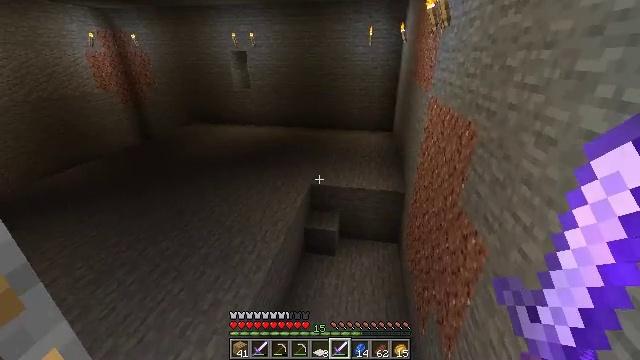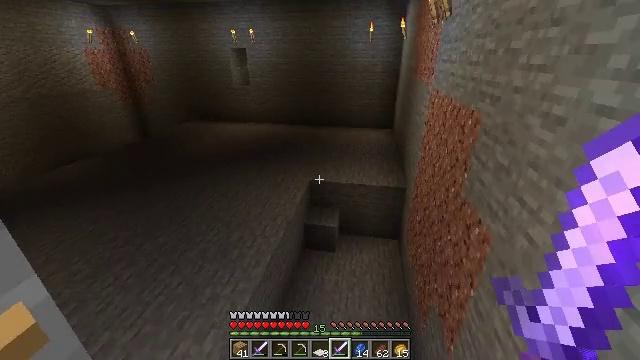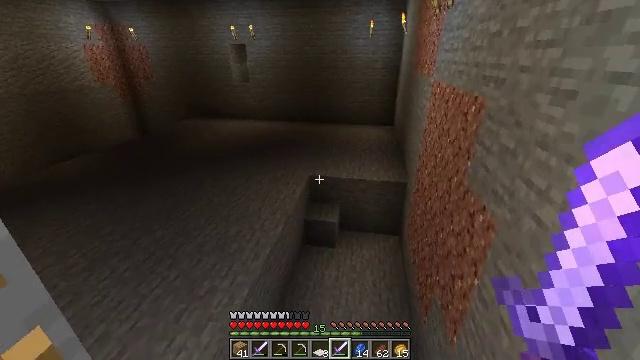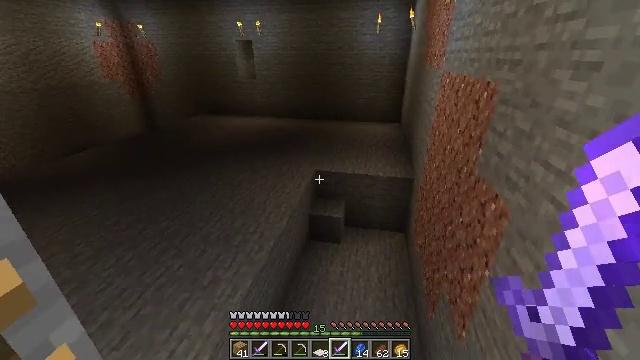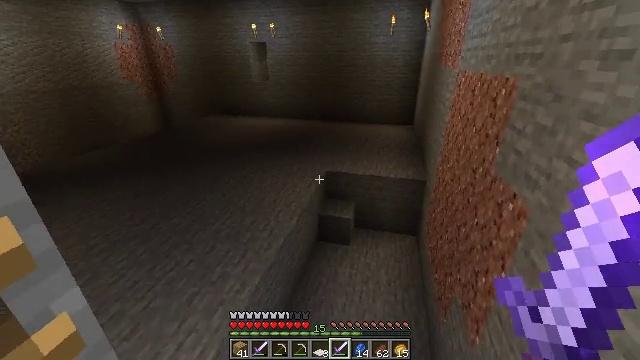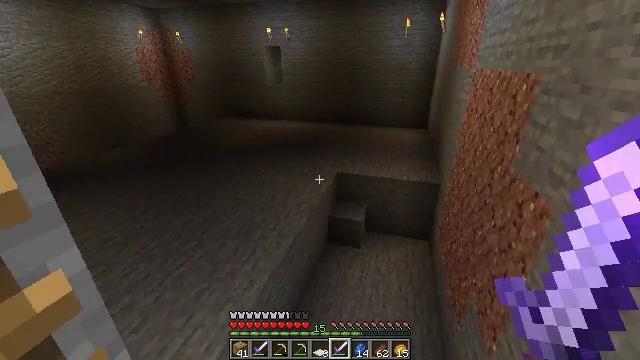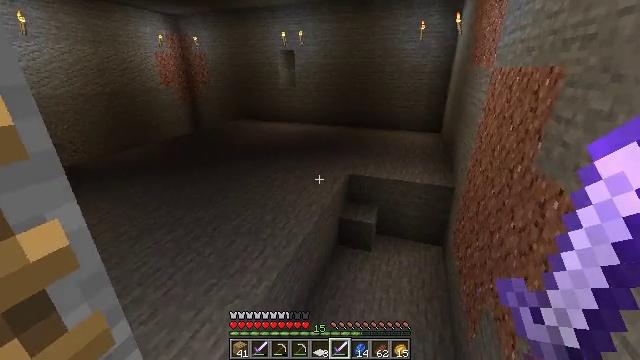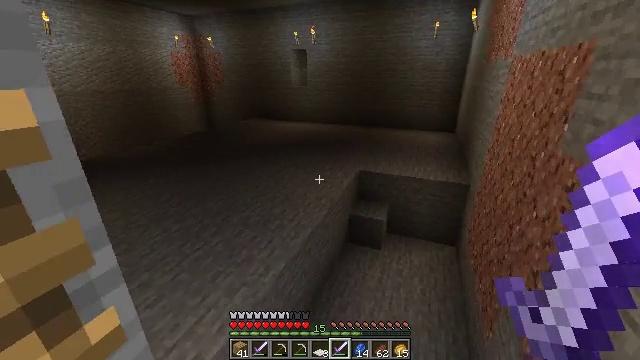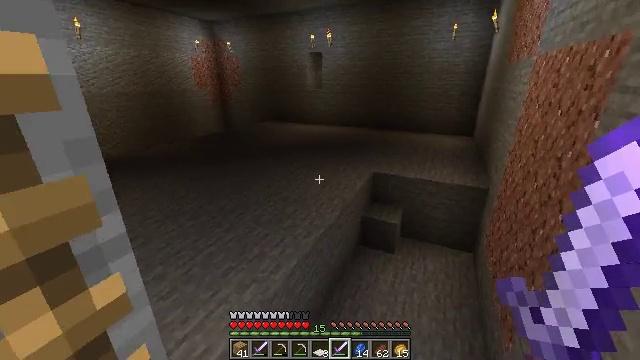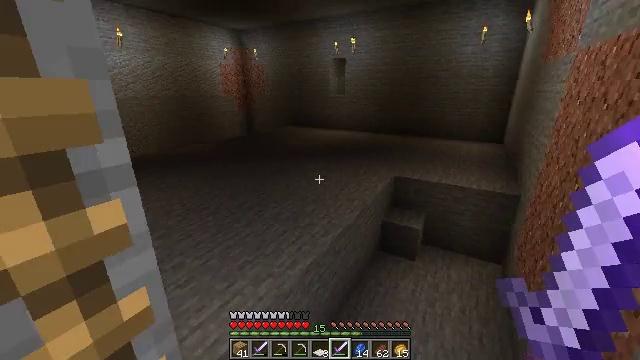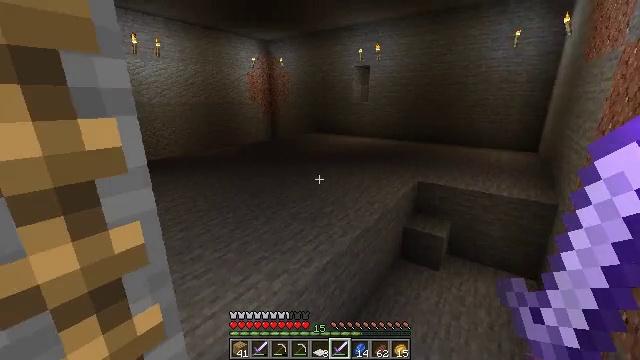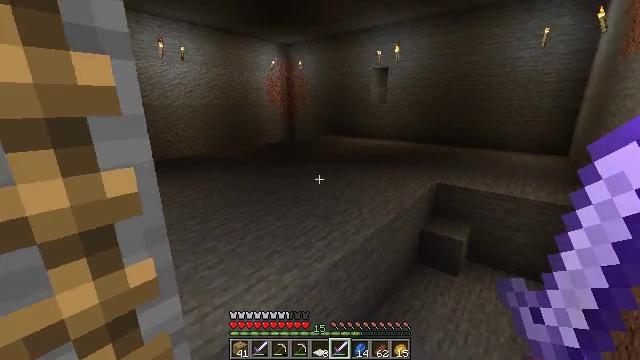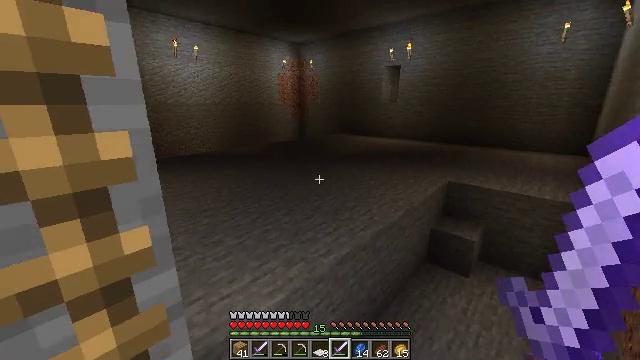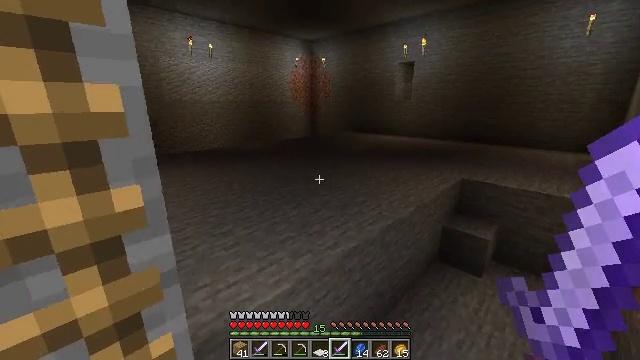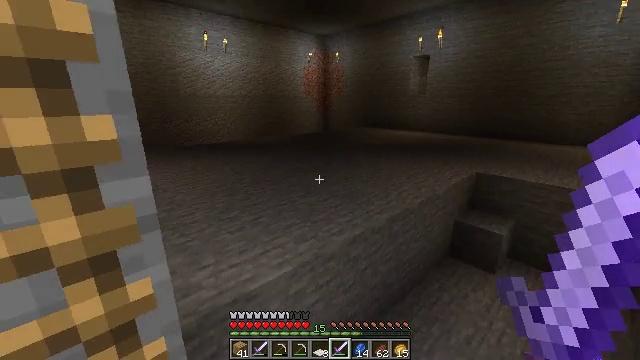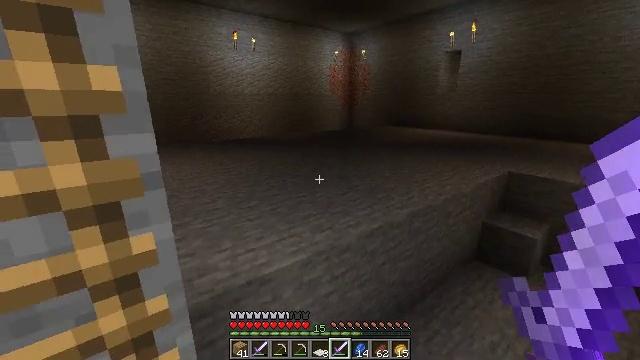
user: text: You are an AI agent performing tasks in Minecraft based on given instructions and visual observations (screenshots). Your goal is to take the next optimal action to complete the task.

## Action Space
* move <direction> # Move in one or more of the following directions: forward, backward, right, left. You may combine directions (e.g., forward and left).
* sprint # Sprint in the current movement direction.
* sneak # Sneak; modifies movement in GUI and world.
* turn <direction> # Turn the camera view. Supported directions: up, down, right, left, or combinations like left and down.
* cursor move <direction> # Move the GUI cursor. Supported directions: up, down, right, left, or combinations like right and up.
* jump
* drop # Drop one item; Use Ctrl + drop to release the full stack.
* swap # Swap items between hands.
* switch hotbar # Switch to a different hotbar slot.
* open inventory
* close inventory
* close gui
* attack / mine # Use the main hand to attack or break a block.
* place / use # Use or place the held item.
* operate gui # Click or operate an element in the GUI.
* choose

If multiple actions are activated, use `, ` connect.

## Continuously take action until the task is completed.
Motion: motion action
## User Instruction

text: Destroy the jungle sapling to pick it up.
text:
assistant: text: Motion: no_op
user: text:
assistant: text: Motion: no_op
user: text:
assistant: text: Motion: turn left
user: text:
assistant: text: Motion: turn left
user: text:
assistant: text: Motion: turn left and up
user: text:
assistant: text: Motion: turn left and up
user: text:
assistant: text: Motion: turn left
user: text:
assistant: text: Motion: turn left
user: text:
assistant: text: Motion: move right, turn left and up
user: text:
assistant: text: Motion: move right, turn left and up
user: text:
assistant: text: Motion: move right, turn left
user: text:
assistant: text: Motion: move right, turn left
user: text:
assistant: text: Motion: move right, turn left
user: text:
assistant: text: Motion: move right, turn left
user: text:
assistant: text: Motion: move forward and move right, turn left
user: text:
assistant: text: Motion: move forward and move right, turn left
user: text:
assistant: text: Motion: move forward and move right, turn left
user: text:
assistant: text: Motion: move forward and move right, turn left
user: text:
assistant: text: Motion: move forward and move right
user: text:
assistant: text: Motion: move forward and move right
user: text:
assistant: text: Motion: move forward and move right, turn down
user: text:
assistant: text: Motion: move forward and move right, turn right and down
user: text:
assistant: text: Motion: move forward and move right, turn right and down
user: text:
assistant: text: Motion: move forward and move right, turn right and down
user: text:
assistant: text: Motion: move forward and move right, turn right
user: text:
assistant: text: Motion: move forward and move right, turn right
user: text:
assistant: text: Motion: move forward and move right, turn right and up
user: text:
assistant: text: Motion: move forward and move right, turn right and up
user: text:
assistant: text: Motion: move forward and move right, sprint, turn up
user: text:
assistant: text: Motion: move forward and move right, sprint, turn up